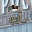
Label: 2